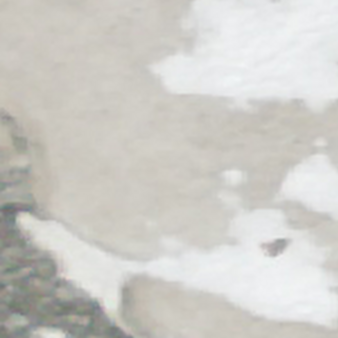
Label: other